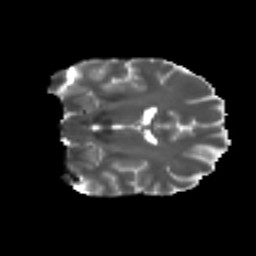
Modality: T2w
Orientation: coronal
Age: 41
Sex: female
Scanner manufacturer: ge
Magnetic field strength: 3 T
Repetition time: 7.8 s
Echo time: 0.0606 s